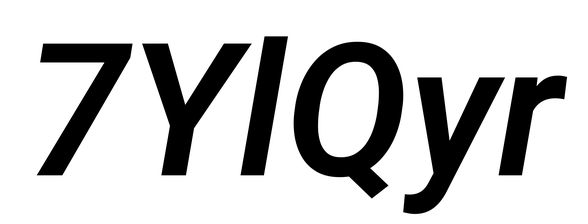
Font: Roboto-Italic_SemiBold_Italic